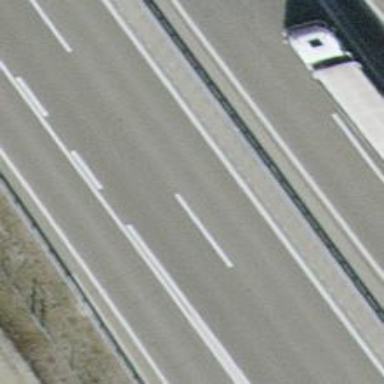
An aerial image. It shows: Asphalt motorroad with trunk classification.